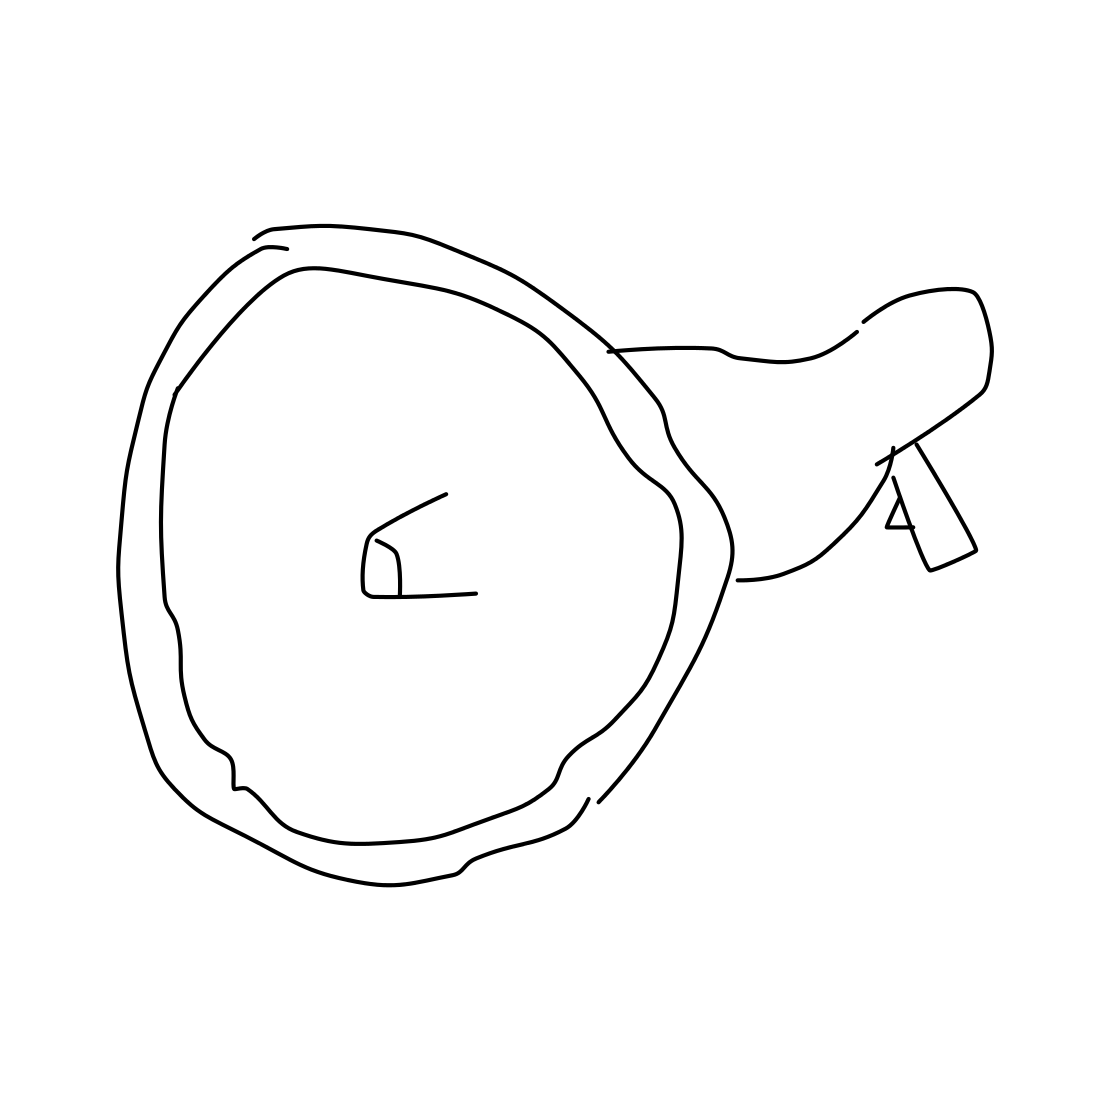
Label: loudspeaker